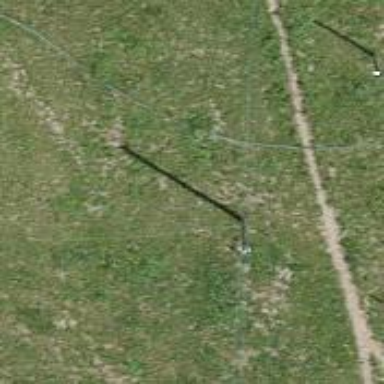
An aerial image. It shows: Utility pole in the area.